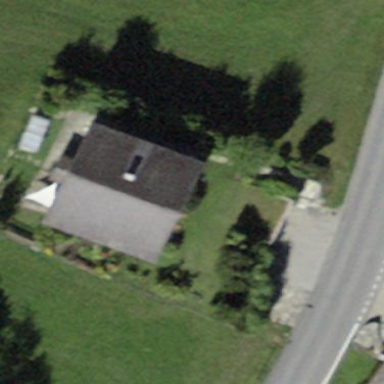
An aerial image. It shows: Detached building.